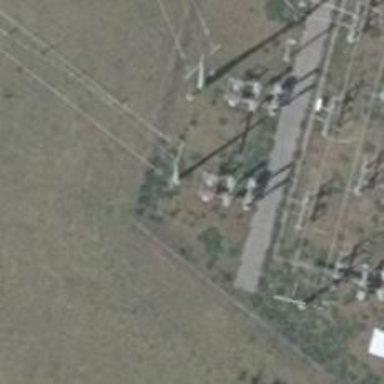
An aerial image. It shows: Power line in the image.